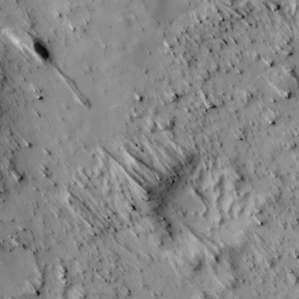
Label: non_frost